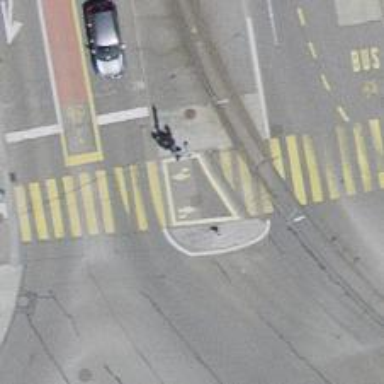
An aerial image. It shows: Traffic calming island.